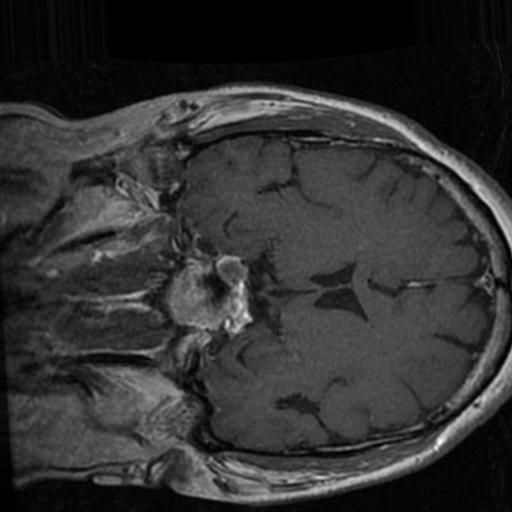
Label: brain_tumor